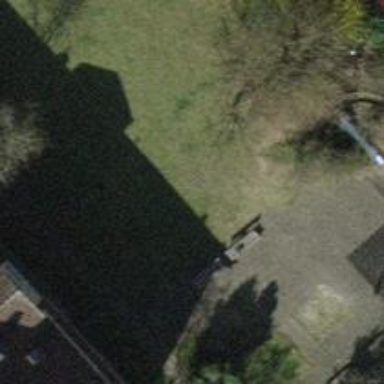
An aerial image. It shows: Brown bench in the vicinity.